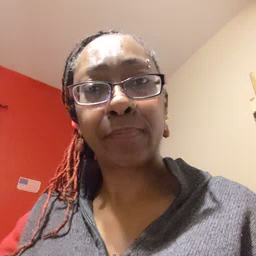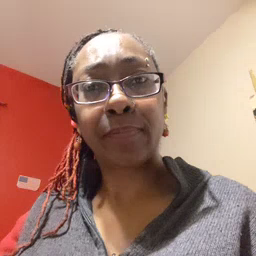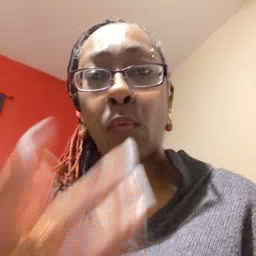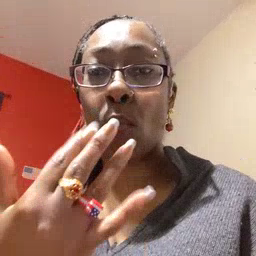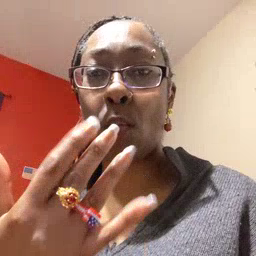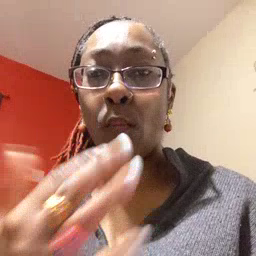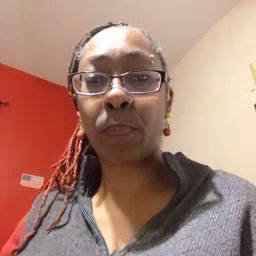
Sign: wait